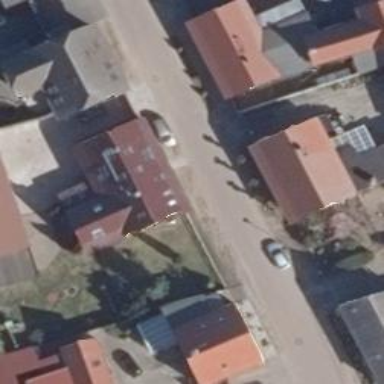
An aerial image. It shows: Simple house.